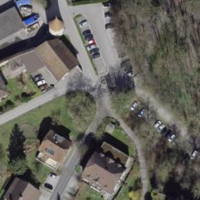
EUNIS habitat code: 54
Species observed at this site:
Juglans regia